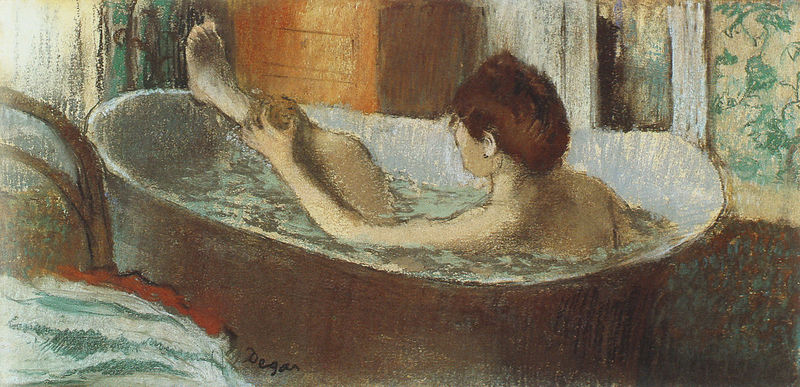
Titel: Badende Frau, sich die Beine waschend
Künstler: Edgar Degas
Institution: Paris, Musée d’Orsay
Schlagwörter: fuß, gemälde, wasser, baden, degas, edgar degas, frau, ohr, stuhl, möbel, bein, schrank, schaum, tapete, bad, badewanne, badezimmer, schwamm, 1880